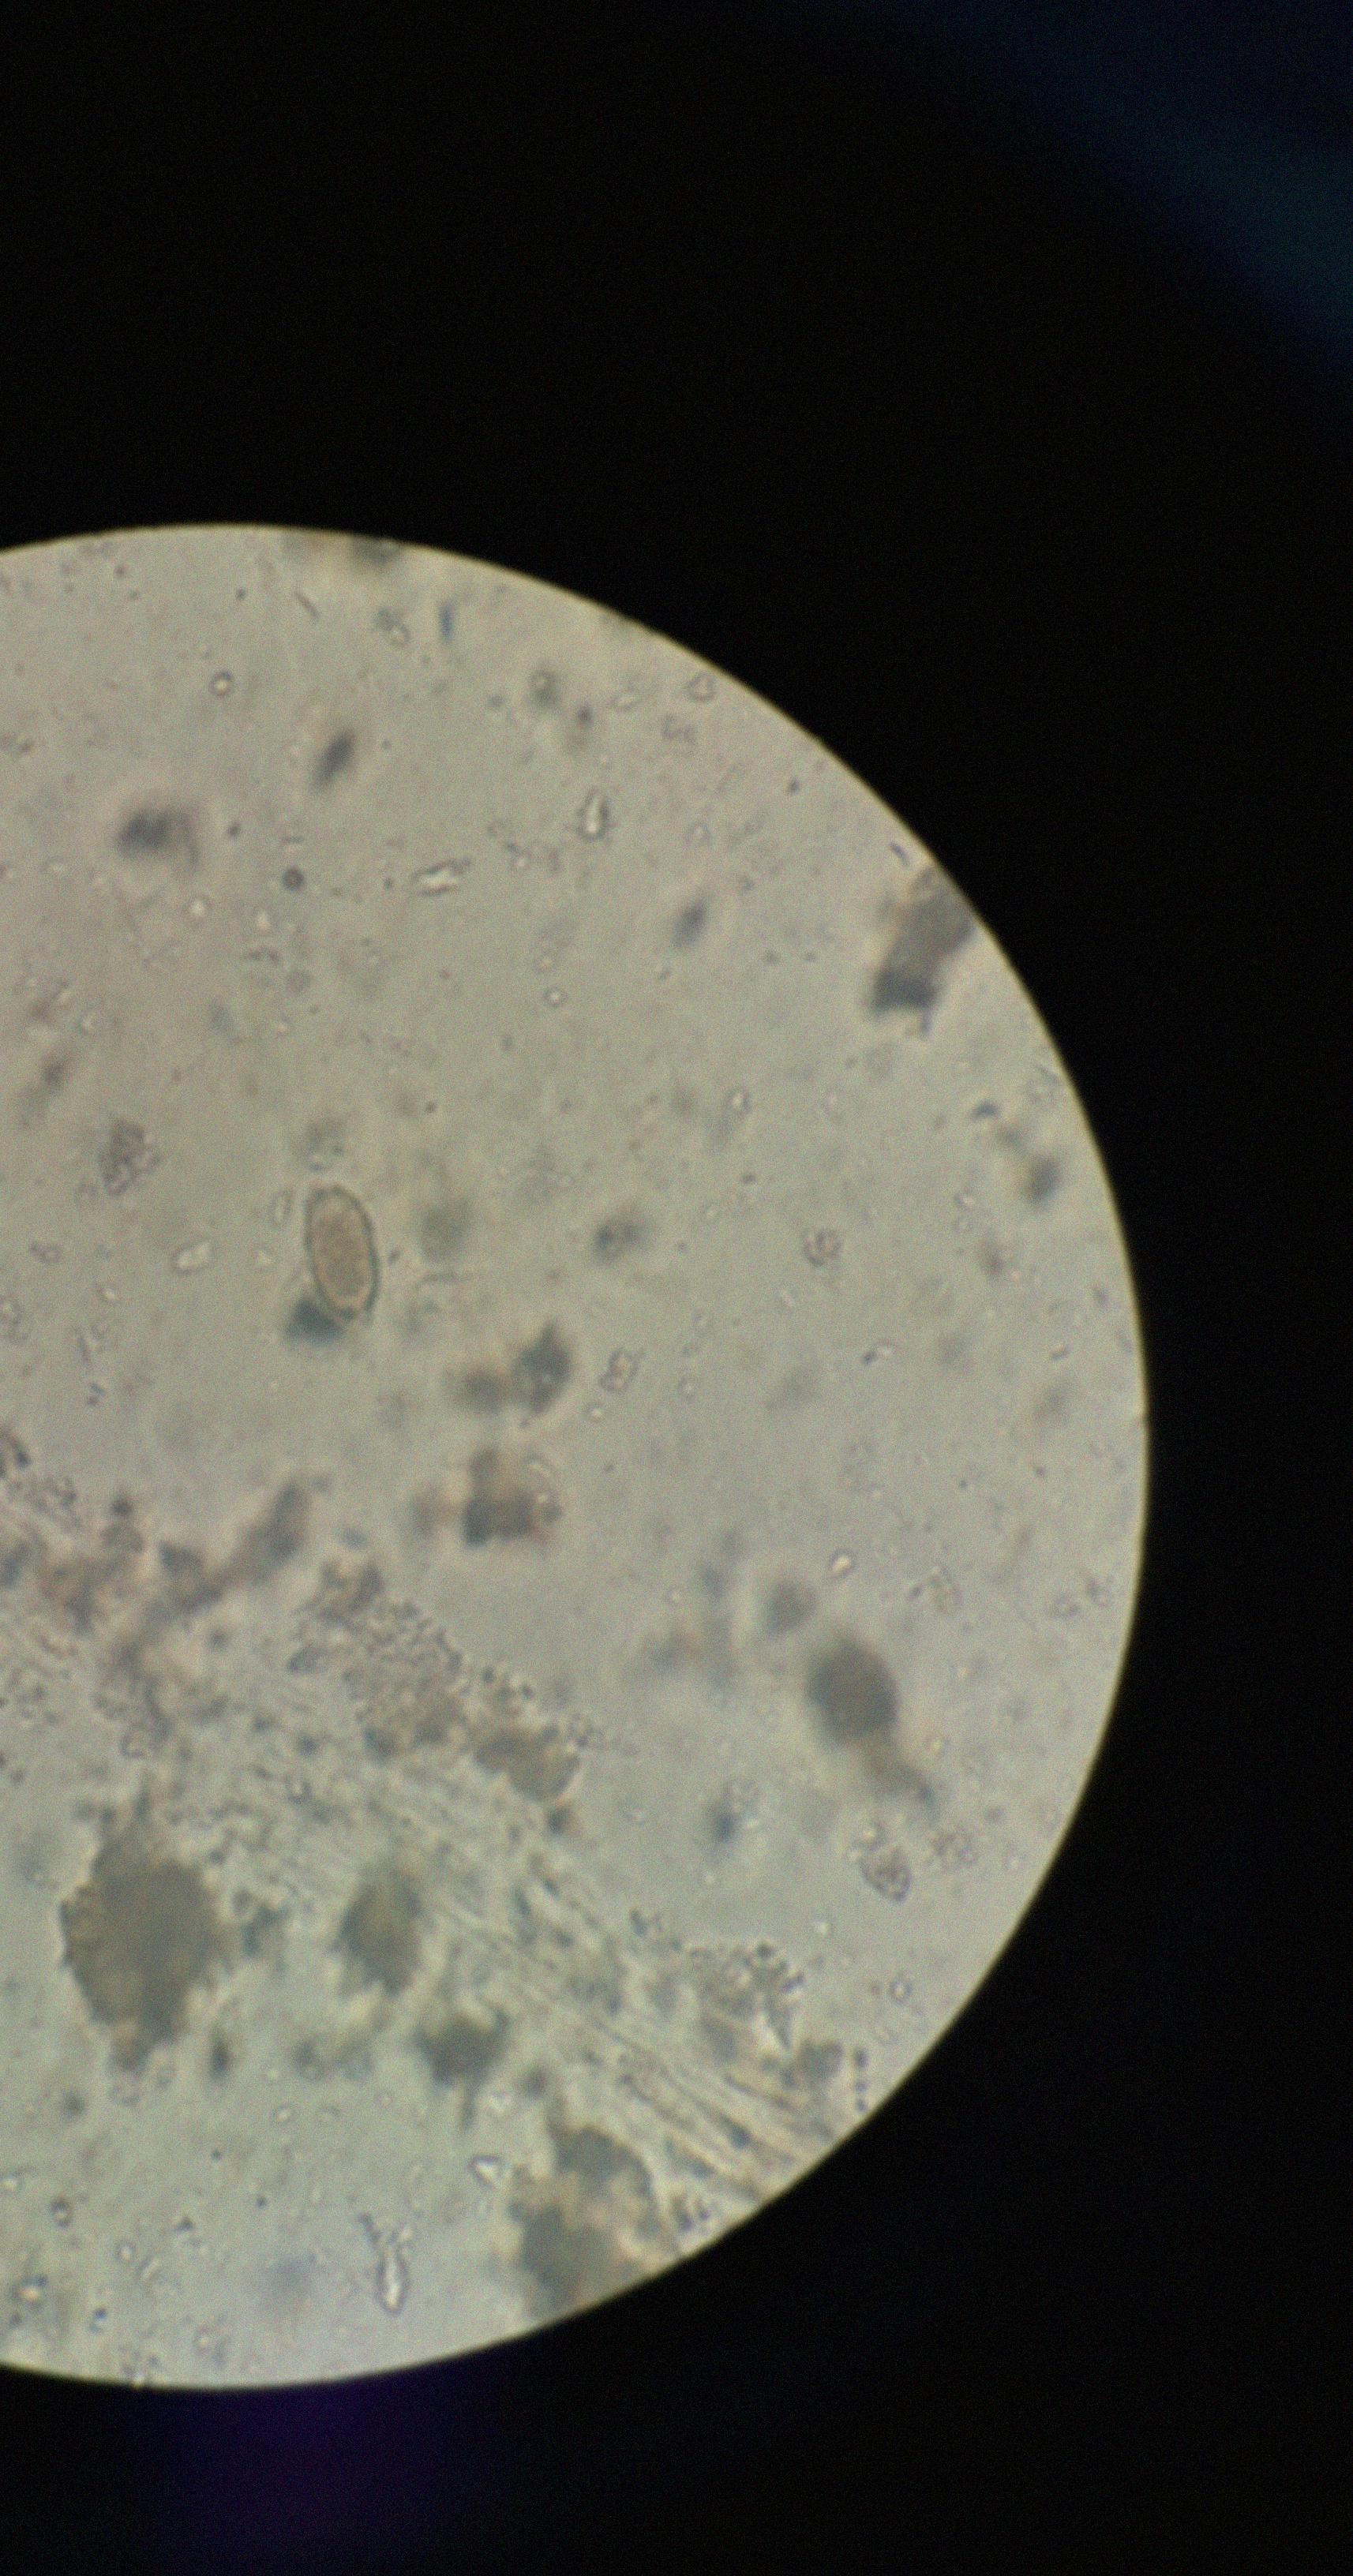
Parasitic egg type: Capillaria philippinensis